Question: How can I change the target location of a static library in xCode ?
Right now it is built in the OSX system iOS developer library, but I would like to change it to a location inside my project directory

thanks
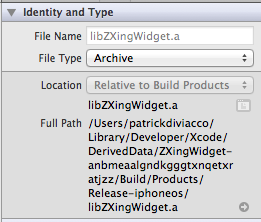
Answer: You can change from build settings tab. I do not have Xcode with me right now so I cannot post a picture, but it should not be too hard to find. Click on the project file and look at the build settings tab.